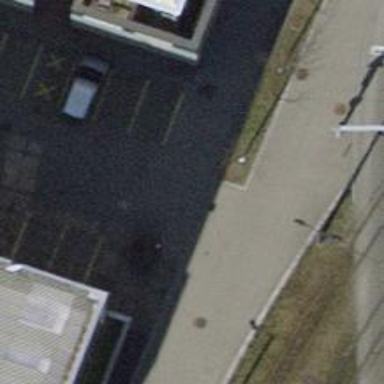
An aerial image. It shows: Bollard.